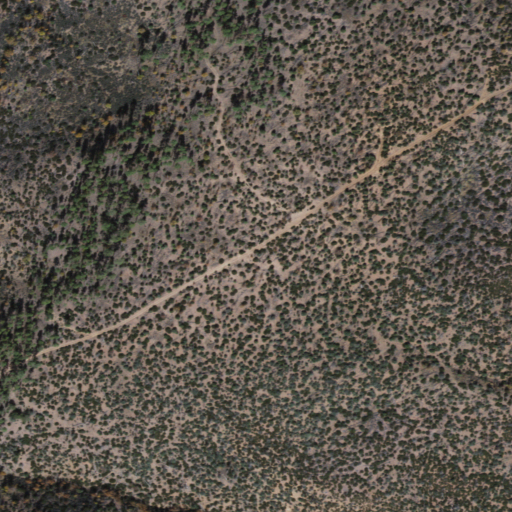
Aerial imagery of mountain in Arizona named Turkey Hill containing shrub and evergreen forest